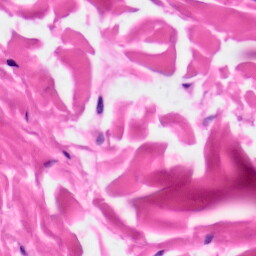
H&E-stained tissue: Skin